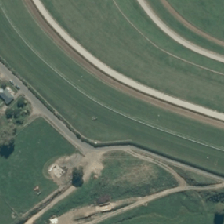
Land cover: urban_parkland